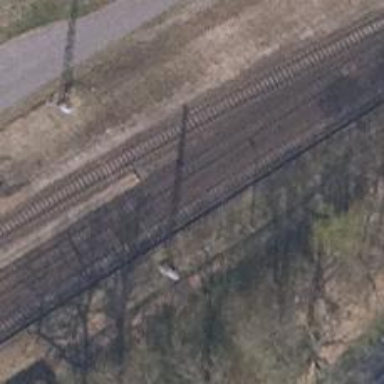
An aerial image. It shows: Milestone along the railway with catenary mast.